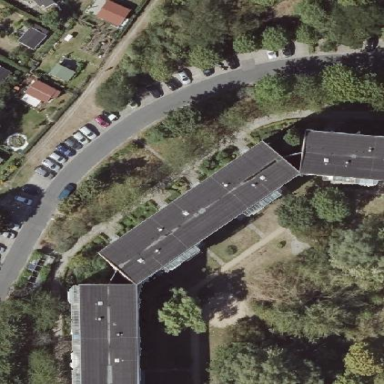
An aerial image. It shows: Apartment building with flat roof.